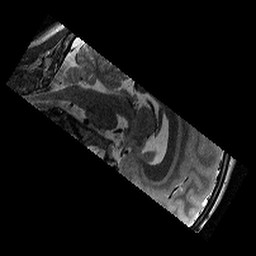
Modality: T2w
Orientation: sagittal
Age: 11
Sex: male
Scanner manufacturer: siemens
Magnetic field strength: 3 T
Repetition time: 9.23 s
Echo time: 0.067 s